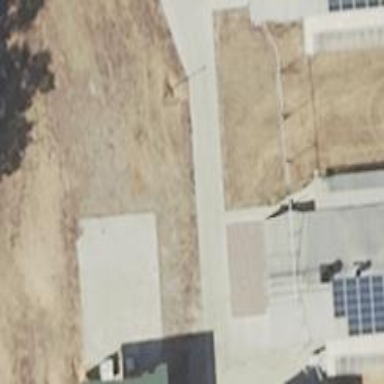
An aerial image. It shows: Concrete driveway.